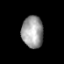
Tissue: prostate
Cell type: Epithelial cells
Senescence score: 0.7012
Nuclear area (px): 667
Mean DAPI intensity: 158.088